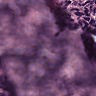
Metastatic tissue present: no